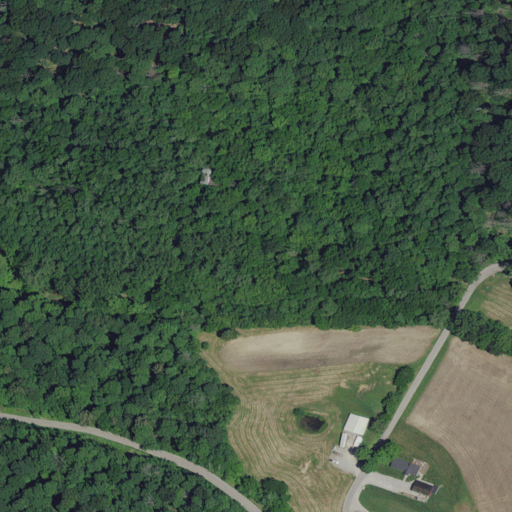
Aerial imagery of valley in Indiana named Sampson Hollow containing deciduous forest, pasture, open development, woody wetlands, and low intensity development